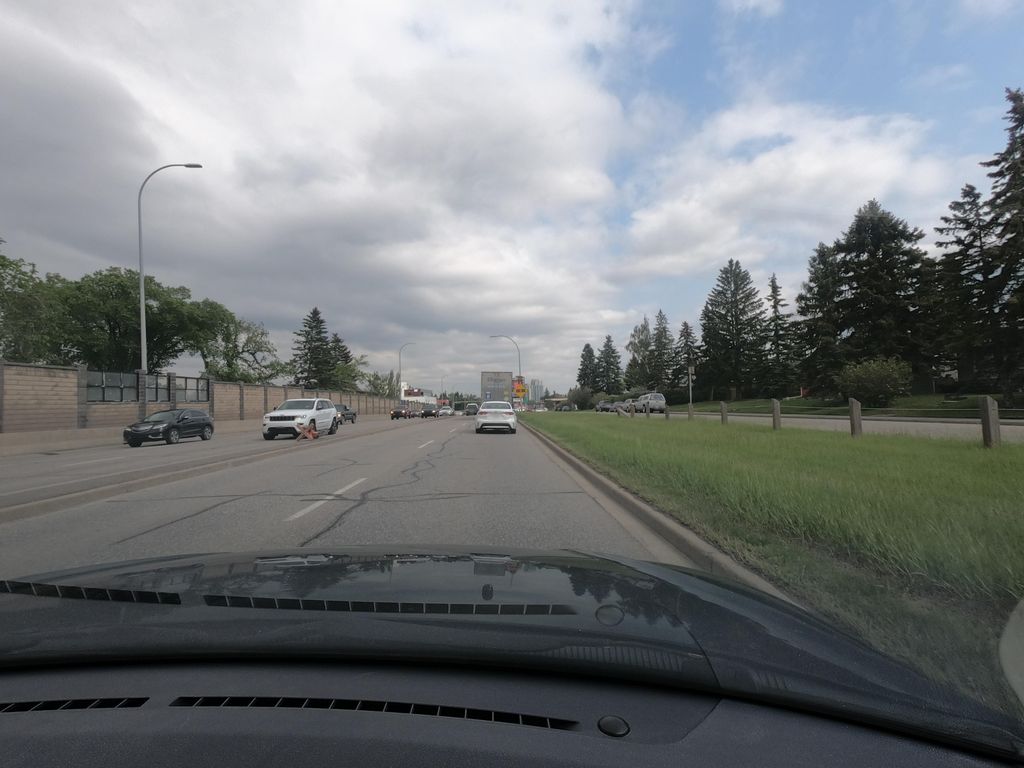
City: calgary